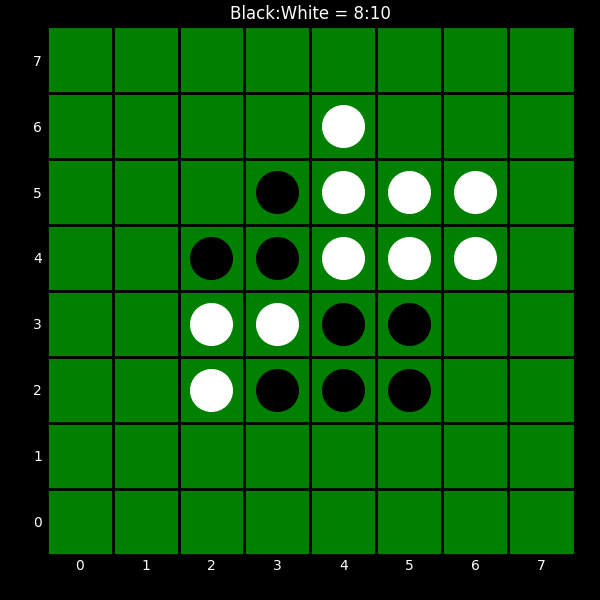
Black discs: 8
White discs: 10